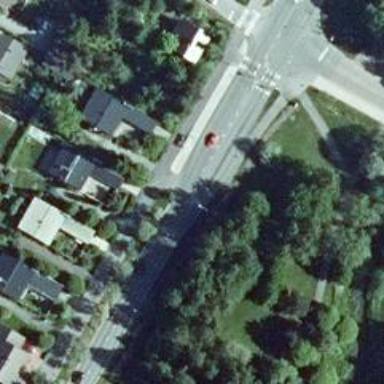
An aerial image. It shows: Asphalt road in living street.